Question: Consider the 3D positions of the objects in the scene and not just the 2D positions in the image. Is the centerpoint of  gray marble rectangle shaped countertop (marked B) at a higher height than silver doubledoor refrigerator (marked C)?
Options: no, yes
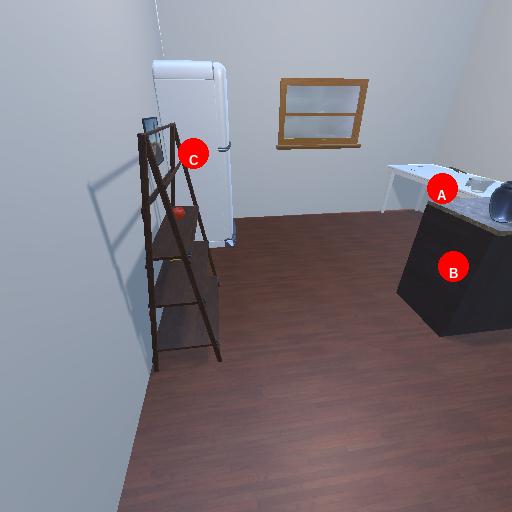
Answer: no